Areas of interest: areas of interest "Transportation stations"
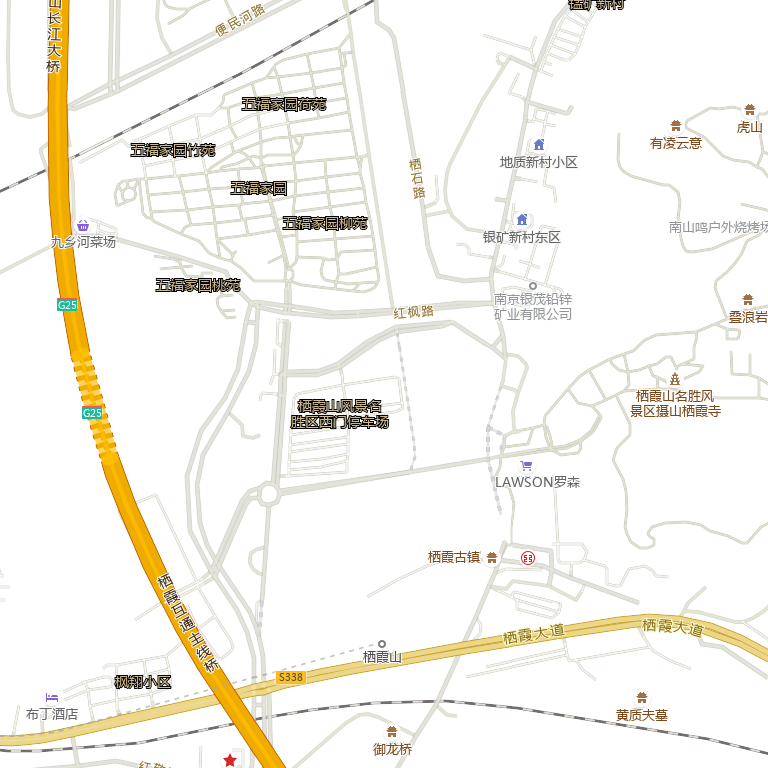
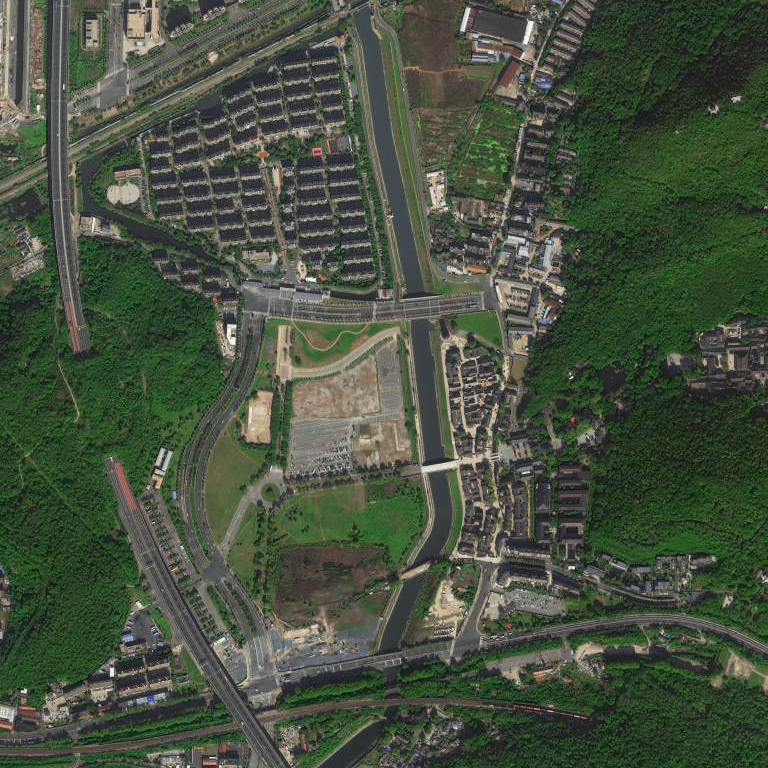